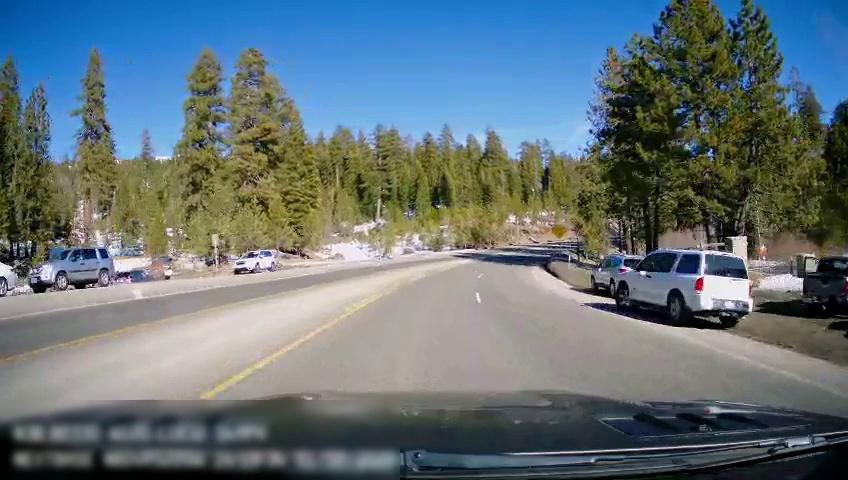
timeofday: Day
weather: Sunny
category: Drivable Space
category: Vehicles | Truck
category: Vehicles | SUV
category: Vehicles | SUV
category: Vehicles | Car
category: Vehicles | SUV
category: Vehicles | Car
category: Lanes | Current Lane
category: Lanes | Current Lane
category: Lanes | Current Lane
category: Lanes | Opposite Lane
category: Lanes | Opposite Lane
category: Lanes | Opposite Lane